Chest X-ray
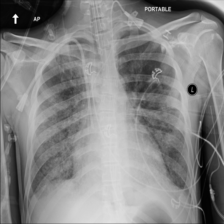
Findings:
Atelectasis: negative
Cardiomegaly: negative
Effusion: negative
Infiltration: positive
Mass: negative
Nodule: negative
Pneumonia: negative
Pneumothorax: negative
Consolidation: negative
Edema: negative
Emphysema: negative
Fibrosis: negative
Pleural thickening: negative
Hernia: negative